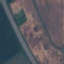
Label: Highway